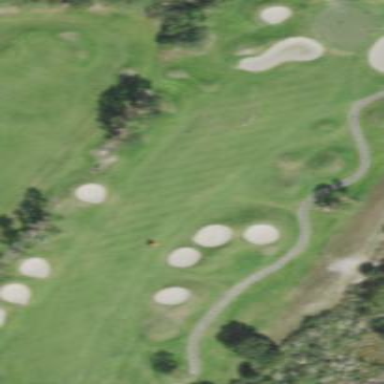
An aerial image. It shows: Golf fairway surrounded by grass.